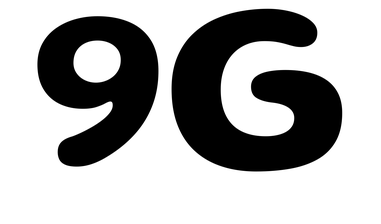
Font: Gluten_SemiBold